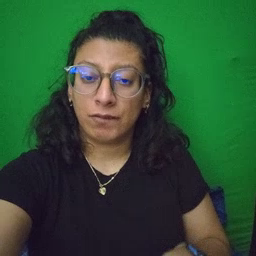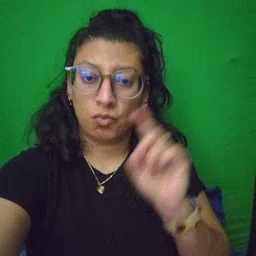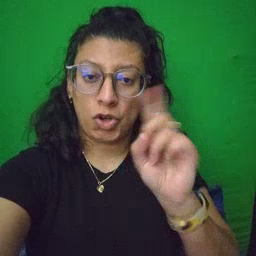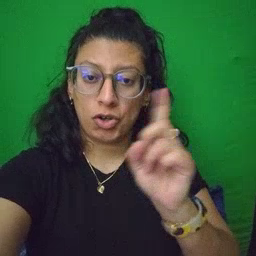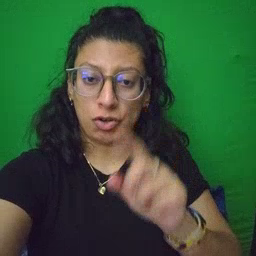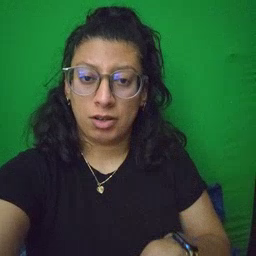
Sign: where